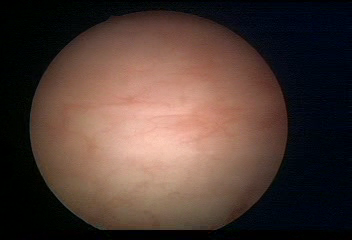
Modality: WLC
Class: Normal mucosa
Bladder cancer association: No